Question: I am writing Contextual Menu Plugins for Leopard OS and referring <URL> article by Brent Simmons. My plugin is working fine.

Is there any way to move my test menu into main menu (above the Label)?
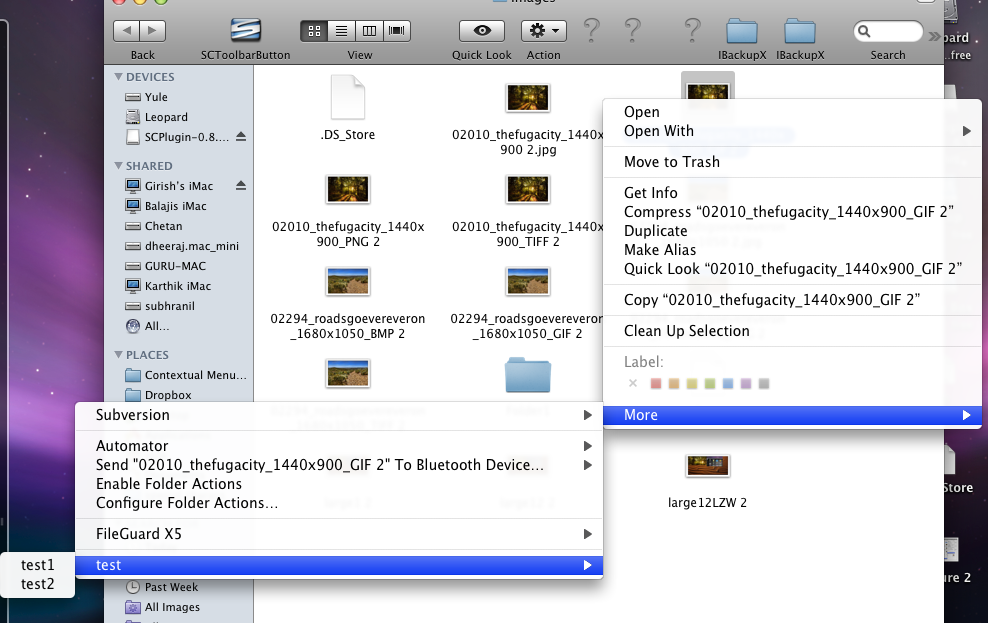
Answer: The short answer is "no".
The OS controls what gets displayed in that menu, so in order to change it around, you would need to call private methods, reimplement system-level functionality, and just in general do some Very Bad Things which would be unsafe, could break at a moment's notice, and possibly work differently between even dot releases of the same OS.